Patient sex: F
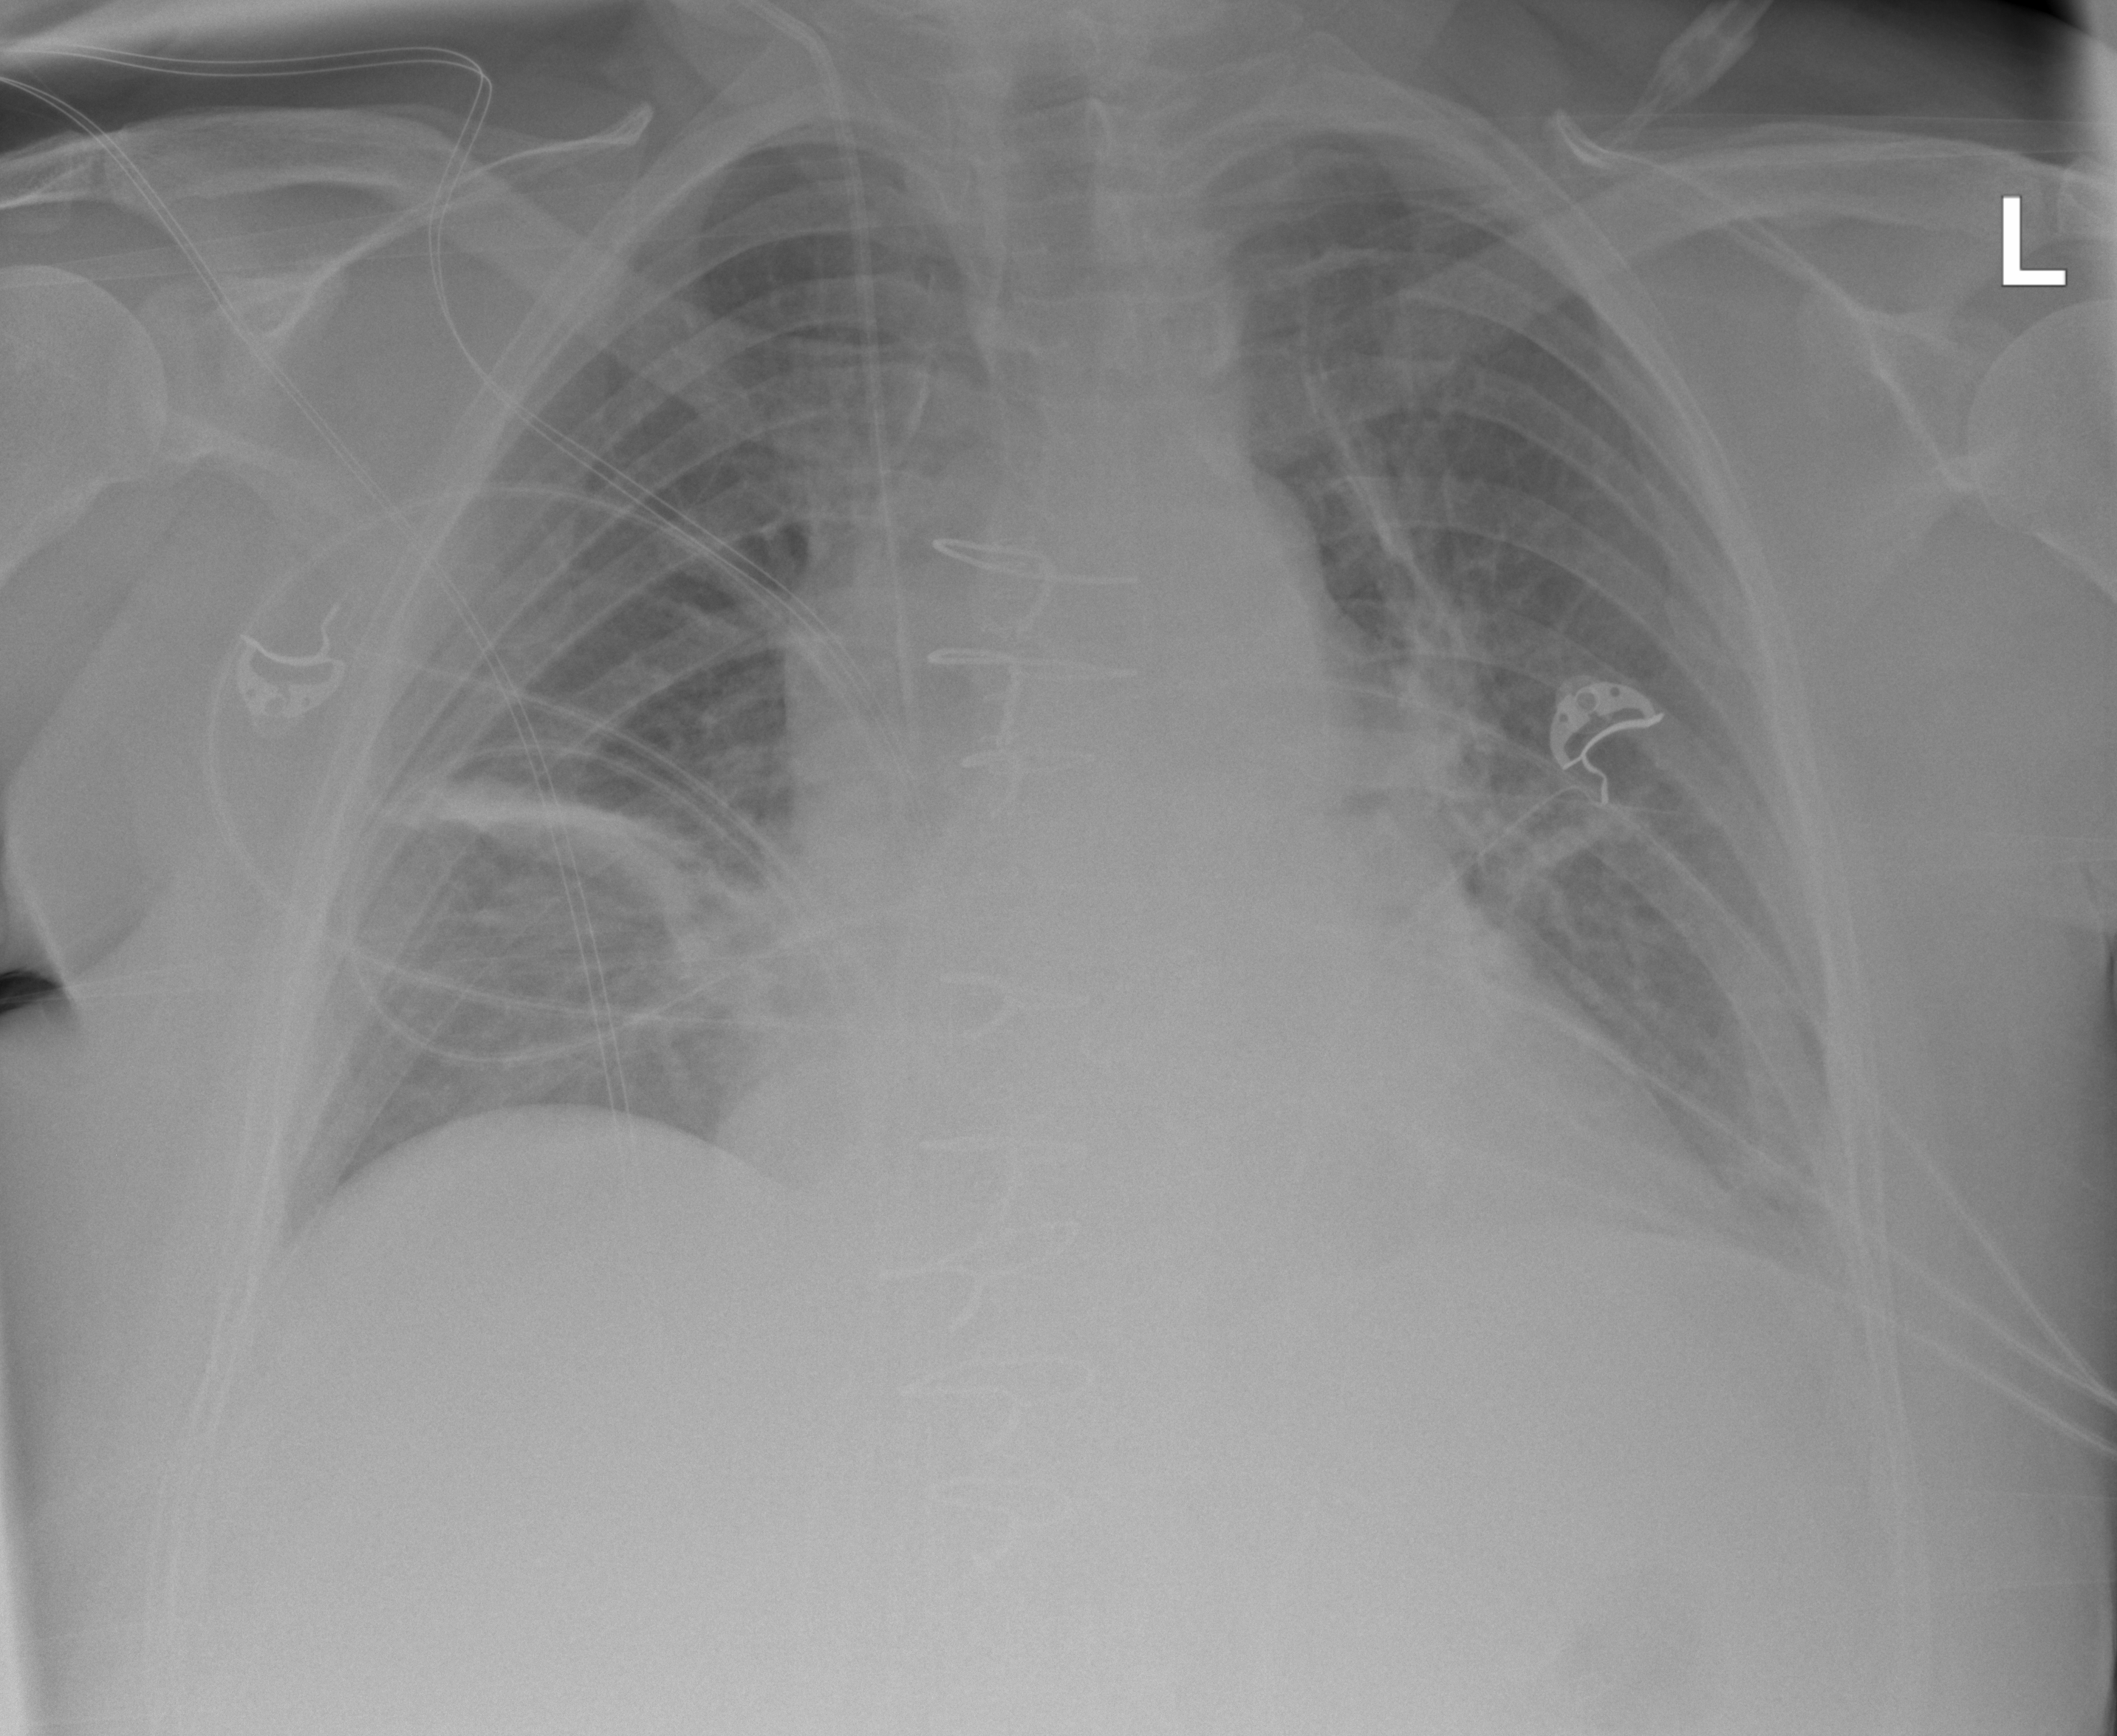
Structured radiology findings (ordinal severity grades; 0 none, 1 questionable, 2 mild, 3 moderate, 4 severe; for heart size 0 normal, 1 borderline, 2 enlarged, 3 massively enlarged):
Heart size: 2
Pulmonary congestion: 0
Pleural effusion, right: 0
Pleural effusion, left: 0
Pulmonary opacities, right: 0
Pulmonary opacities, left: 0
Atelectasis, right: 2
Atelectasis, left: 0